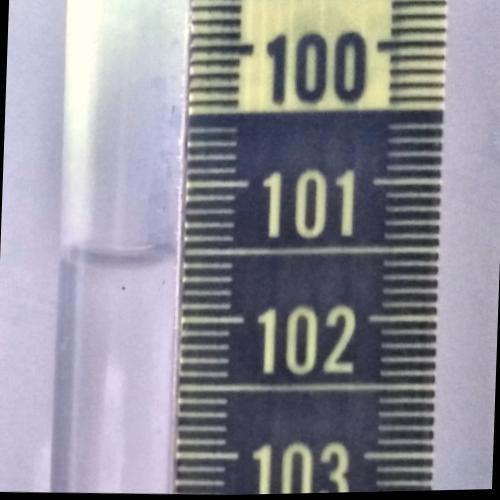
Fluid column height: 101.5 cm